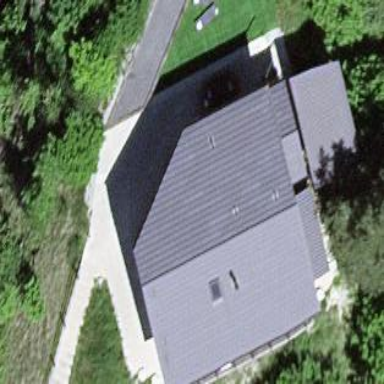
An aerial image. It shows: Simple and straightforward house.